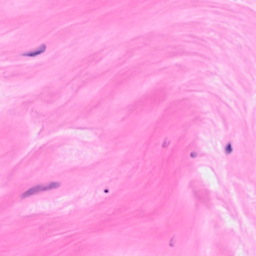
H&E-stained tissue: Breast